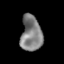
Tissue: lung
Cell type: Epithelial cells
Senescence score: 0.215
Nuclear area (px): 735
Mean DAPI intensity: 128.595